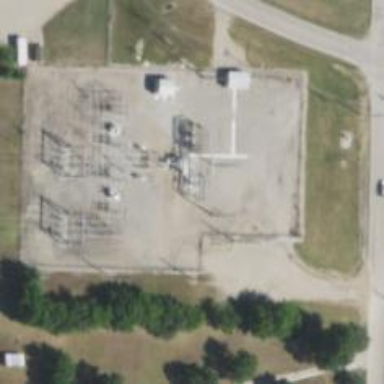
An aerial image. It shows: Switch for power supply.